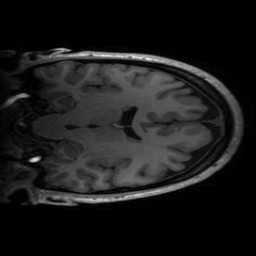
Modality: T1w
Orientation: coronal
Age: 25
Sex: female
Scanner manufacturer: ge
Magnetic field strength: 3 T
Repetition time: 0.00724 s
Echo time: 0.0027 s